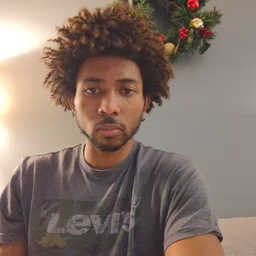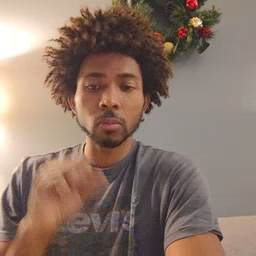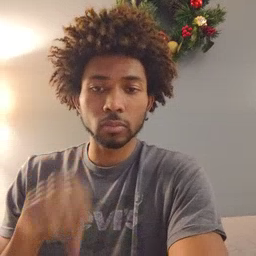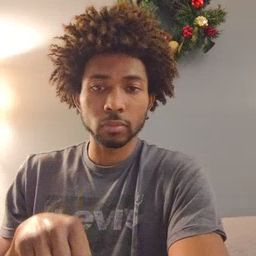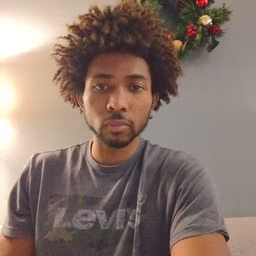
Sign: can